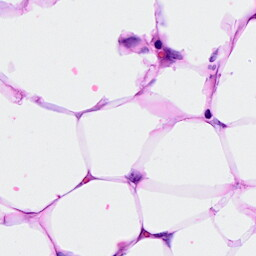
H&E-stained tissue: Breast